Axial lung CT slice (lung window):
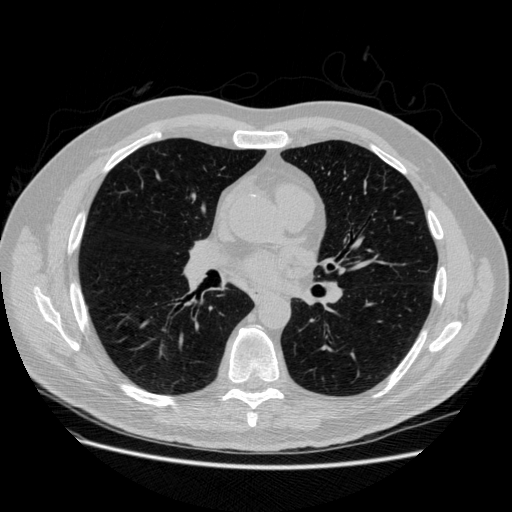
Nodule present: no